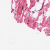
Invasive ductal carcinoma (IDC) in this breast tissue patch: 0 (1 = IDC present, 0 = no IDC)